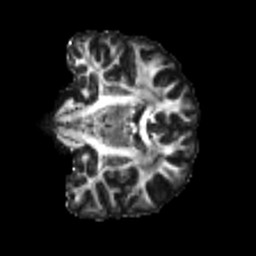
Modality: FA
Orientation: coronal
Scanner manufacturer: siemens
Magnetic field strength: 3 T
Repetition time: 4 s
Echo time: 0.0594 s